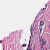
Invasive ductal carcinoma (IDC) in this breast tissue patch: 1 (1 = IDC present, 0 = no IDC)